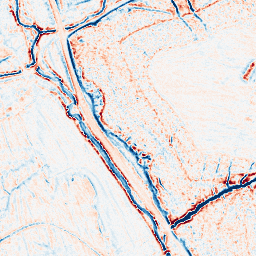
Category: edge_preserving
Decomposition family: bilateral
Decomposition parameters: d: 9
sigma_color: 150
sigma_space: 25
Upsampling method: regularized
Upsampling parameters: scale: 4
lambda_reg: 0.001
Upsampling scale: 4